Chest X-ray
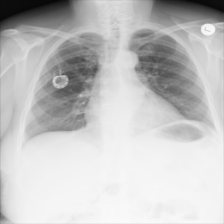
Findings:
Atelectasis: negative
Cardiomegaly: negative
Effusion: negative
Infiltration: negative
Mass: negative
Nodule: negative
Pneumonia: negative
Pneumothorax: negative
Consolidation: negative
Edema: negative
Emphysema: negative
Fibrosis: negative
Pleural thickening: negative
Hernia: negative